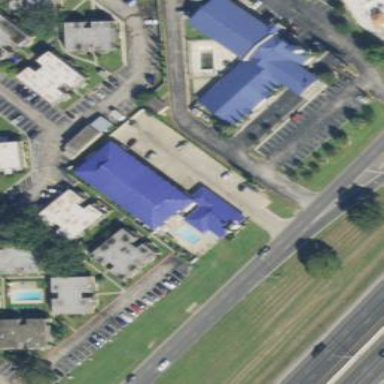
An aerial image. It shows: Motel building.